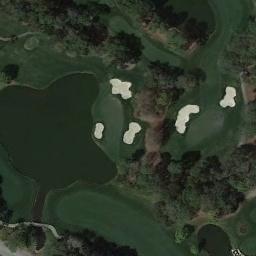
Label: golf_course